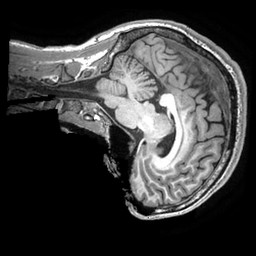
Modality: T1w
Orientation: sagittal
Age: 31
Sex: male
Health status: healthy
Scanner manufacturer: ge